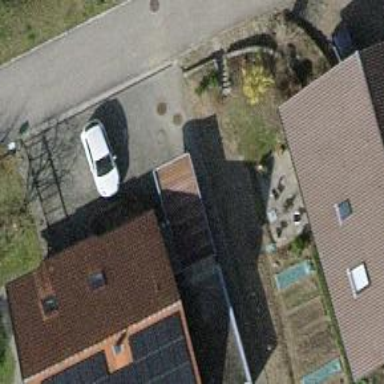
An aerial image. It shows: Garage.